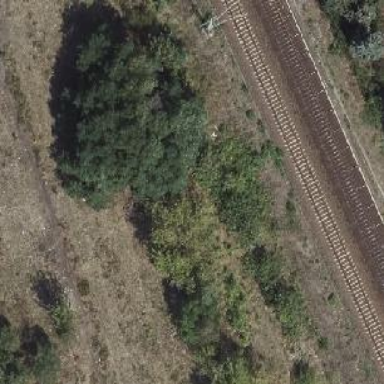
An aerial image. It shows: Abandoned railway with historical significance.